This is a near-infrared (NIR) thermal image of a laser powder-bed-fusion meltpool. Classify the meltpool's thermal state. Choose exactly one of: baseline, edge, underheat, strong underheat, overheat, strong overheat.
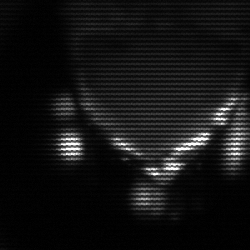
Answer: edge